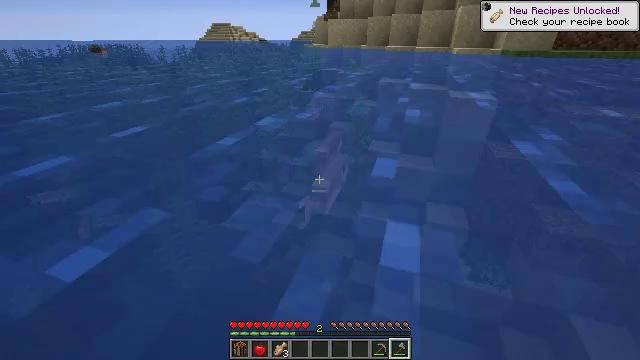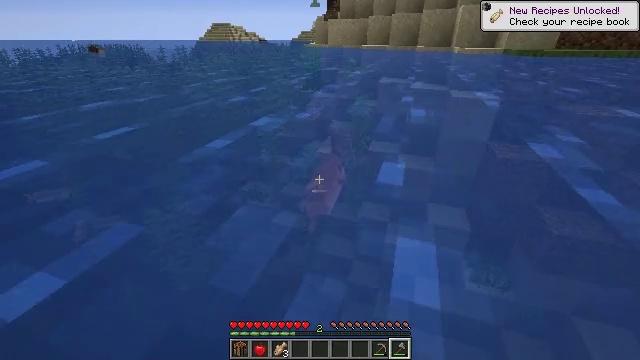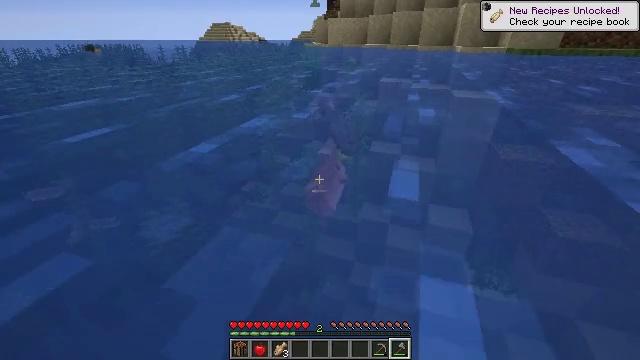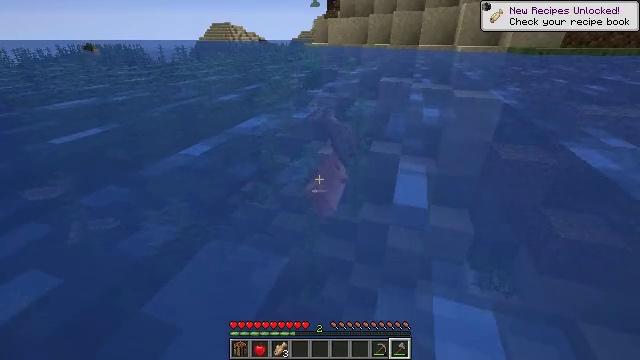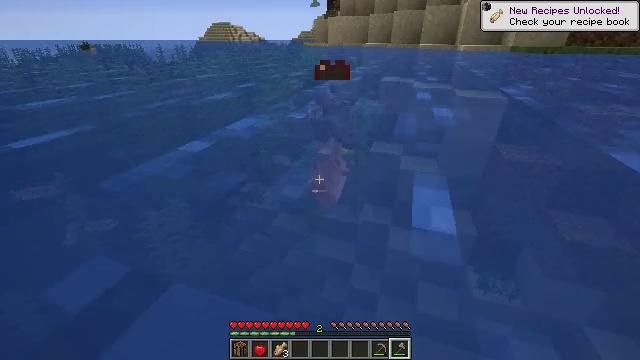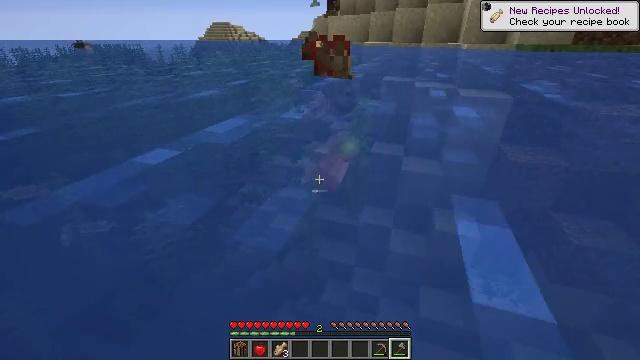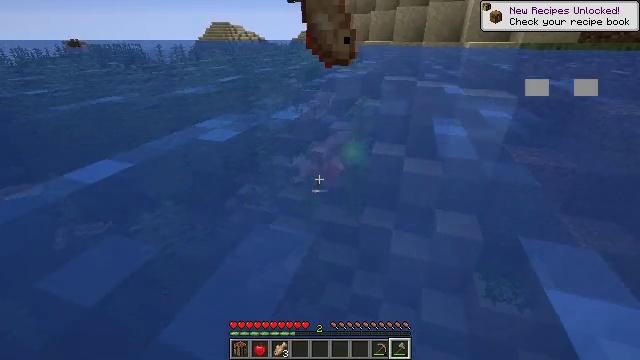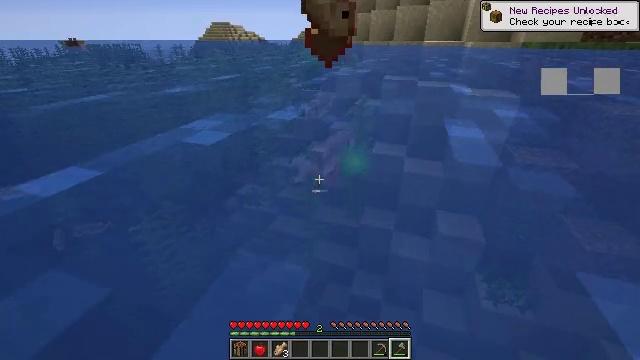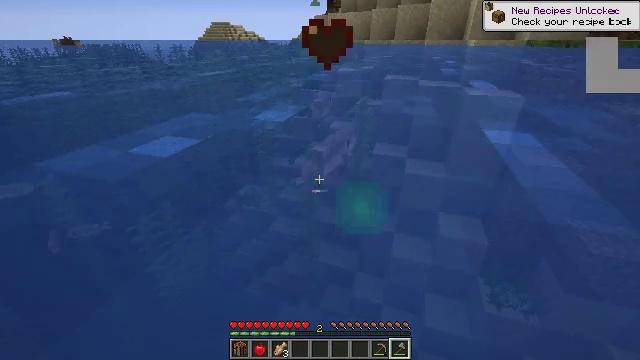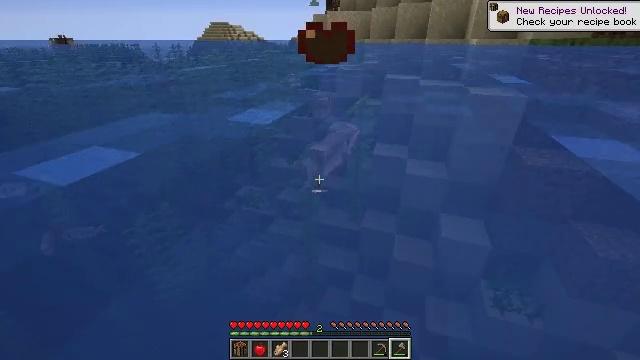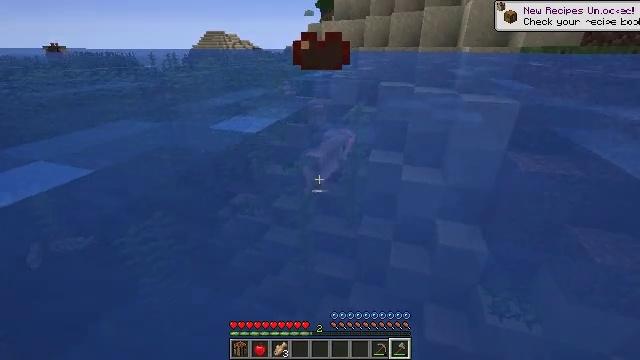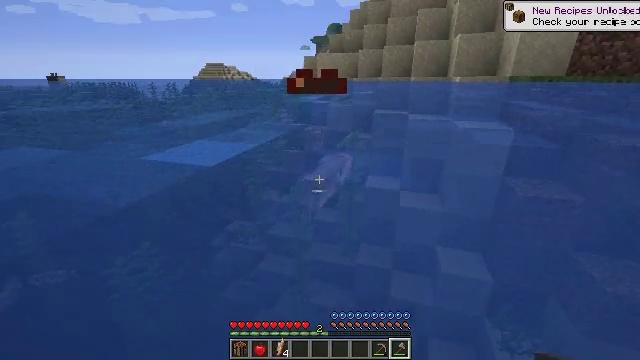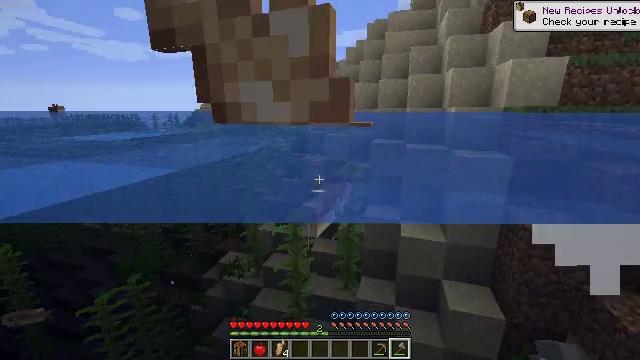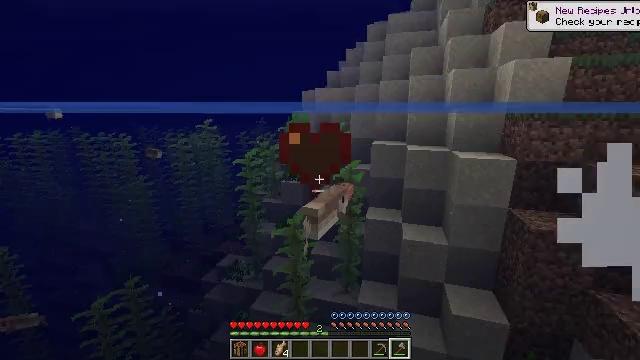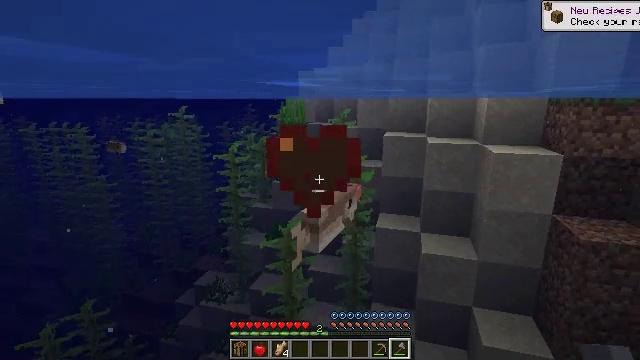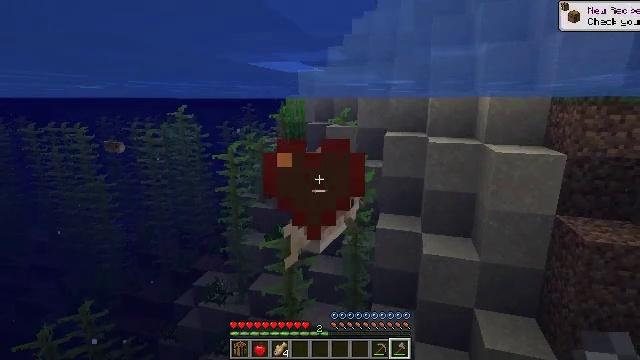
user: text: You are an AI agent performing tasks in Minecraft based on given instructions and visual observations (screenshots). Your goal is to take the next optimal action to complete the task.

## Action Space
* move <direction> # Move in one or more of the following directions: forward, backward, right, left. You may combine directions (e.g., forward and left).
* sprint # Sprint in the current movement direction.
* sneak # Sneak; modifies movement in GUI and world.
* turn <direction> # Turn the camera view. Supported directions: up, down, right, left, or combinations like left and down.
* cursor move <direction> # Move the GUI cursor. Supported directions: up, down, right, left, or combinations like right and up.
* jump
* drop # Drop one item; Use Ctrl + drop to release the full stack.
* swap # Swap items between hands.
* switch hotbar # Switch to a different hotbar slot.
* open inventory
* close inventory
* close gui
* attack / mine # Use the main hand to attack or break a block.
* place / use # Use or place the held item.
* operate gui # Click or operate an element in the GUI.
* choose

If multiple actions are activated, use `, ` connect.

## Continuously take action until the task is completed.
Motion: motion action
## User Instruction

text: Gather kelp plant by attacking it underwater.
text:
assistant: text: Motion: move forward
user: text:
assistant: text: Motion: move forward
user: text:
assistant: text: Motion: move forward
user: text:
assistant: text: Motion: move forward
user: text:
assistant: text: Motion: move forward
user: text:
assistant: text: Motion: move forward
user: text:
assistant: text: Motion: move forward
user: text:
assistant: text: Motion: move forward
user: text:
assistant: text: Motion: move forward
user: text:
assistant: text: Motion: move forward, turn right and up
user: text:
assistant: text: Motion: move forward, turn up
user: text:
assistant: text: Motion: move forward, turn up
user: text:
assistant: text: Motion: move forward
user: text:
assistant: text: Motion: move forward
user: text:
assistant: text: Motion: move forward
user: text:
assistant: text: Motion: move forward, turn right
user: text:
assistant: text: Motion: move forward
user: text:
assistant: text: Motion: move forward, turn down
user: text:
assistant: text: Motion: move forward
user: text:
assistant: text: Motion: move forward, turn right and down
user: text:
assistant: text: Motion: move forward
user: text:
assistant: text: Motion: move forward, attack / mine
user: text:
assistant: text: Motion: move forward, attack / mine
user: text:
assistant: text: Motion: move forward, attack / mine
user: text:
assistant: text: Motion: move forward, turn right and down
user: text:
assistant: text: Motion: move forward, turn down
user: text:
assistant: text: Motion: move forward
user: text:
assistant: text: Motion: move forward
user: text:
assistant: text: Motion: move forward
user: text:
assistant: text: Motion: move forward